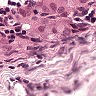
Metastatic tissue present: yes